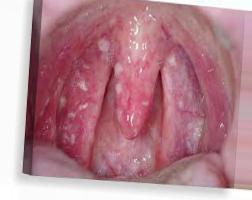
Condition: Mouth Ulcer